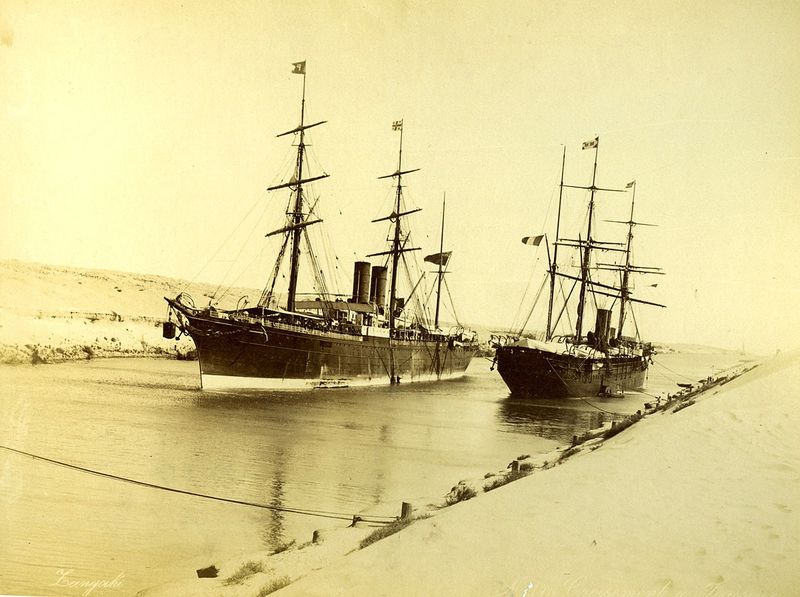
Titel: No.170 Croisement a Tousson
Künstler: George Zangaki
Standort: Hamburg
Institution: Museum für Kunst und Gewerbe Hamburg
Schlagwörter: kanal, dampfschiff, foto, fotografie, photographie, photo, albumin, motorschiff, lichtbild, reisefotografie, schwarzweißpositivverfahren, silbersalzverfahren, schwarzweißfotografie, motorjacht, motoryacht, reisephotographie, albuminpapier, suezkanal